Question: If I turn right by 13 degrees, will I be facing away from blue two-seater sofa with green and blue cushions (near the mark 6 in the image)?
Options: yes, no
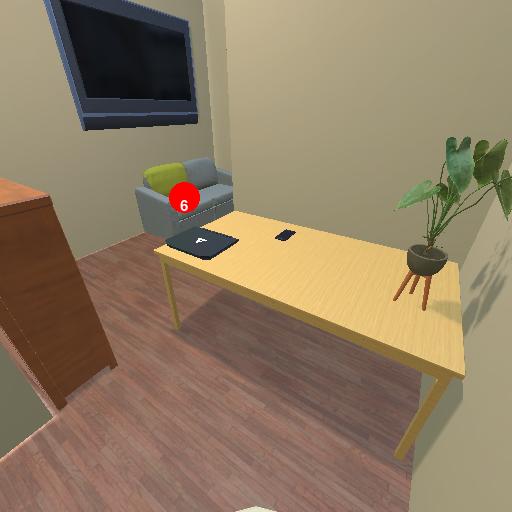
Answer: yes